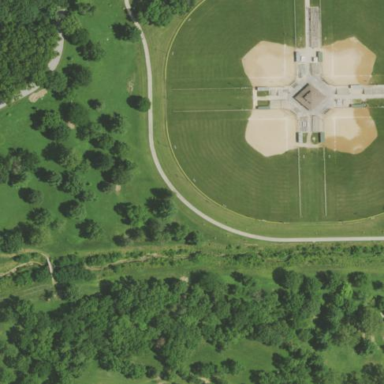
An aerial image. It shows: Disc golf course on leisure land.